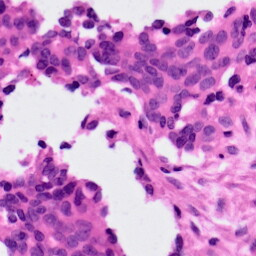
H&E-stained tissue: Ovarian